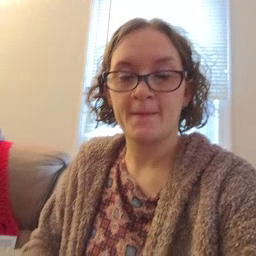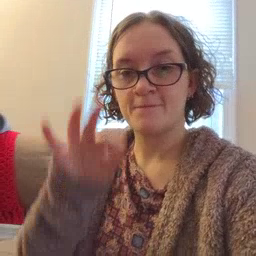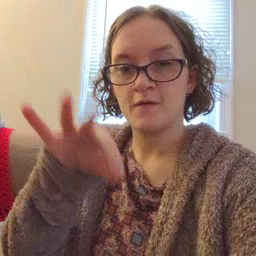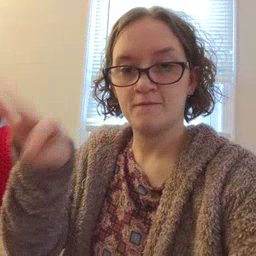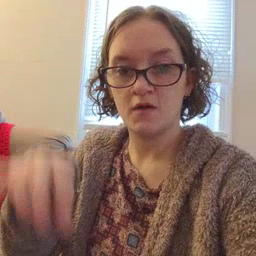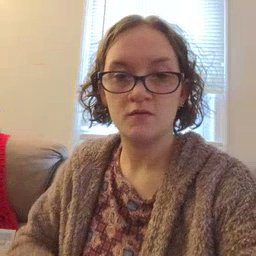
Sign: frenchfries